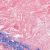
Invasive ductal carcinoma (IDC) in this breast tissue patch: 0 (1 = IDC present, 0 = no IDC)